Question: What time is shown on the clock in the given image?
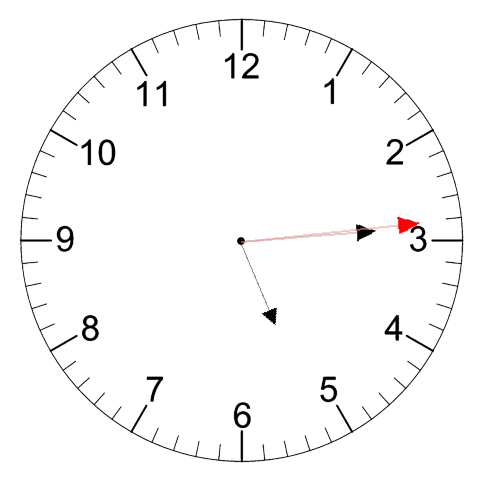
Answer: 05:14:14